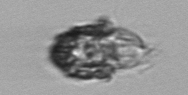
Label: Tintinnopsis